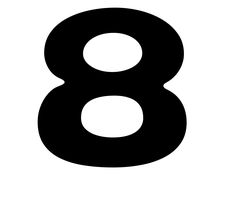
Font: Gluten_SemiBold